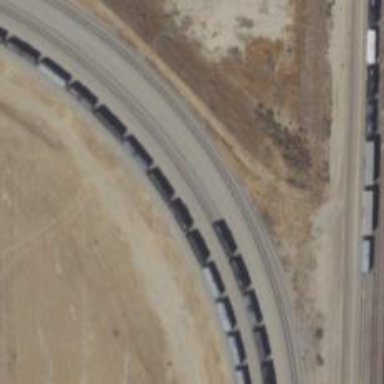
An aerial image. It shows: Railway siding for service.